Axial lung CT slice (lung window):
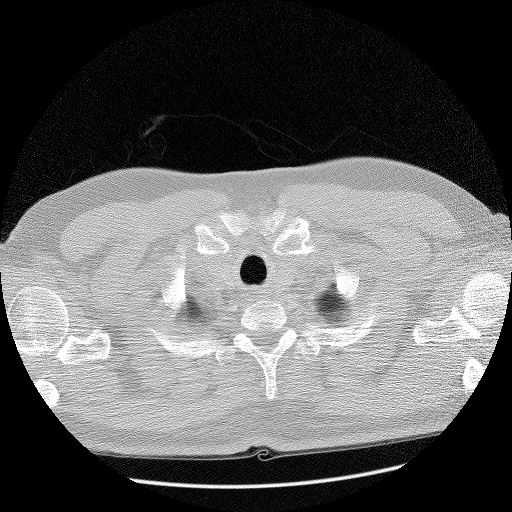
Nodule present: no